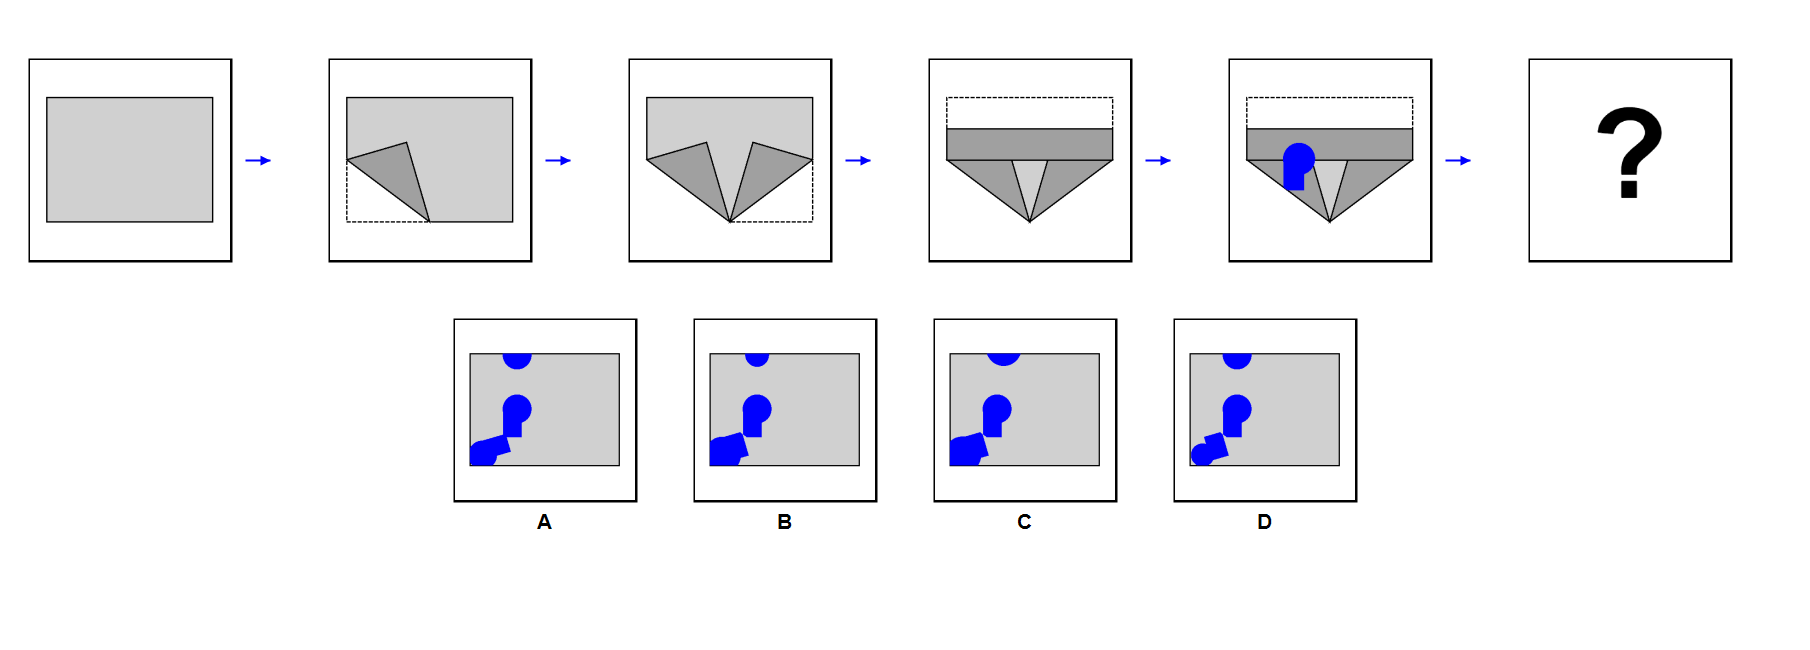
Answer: A